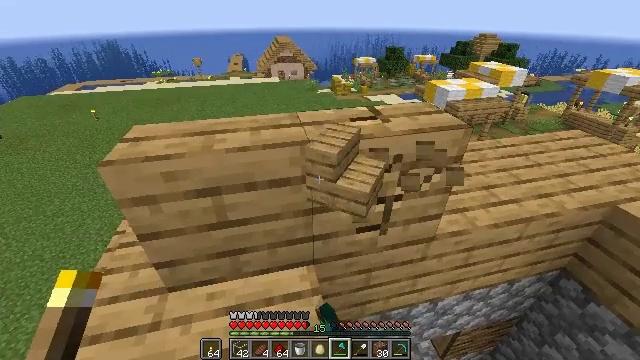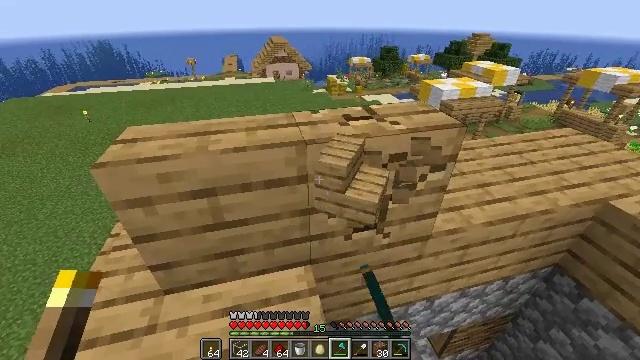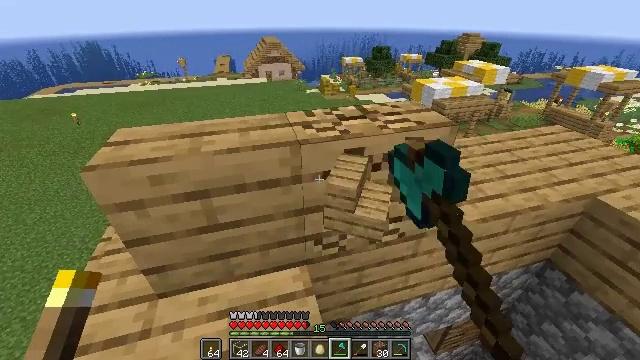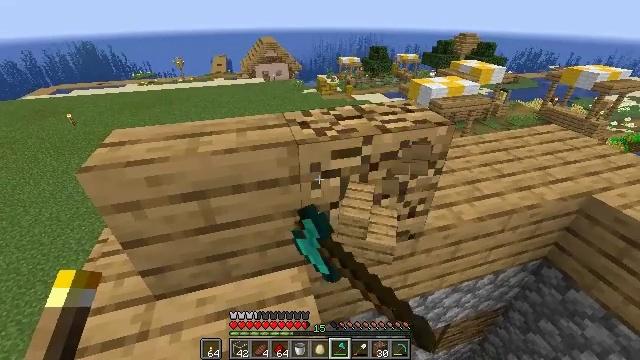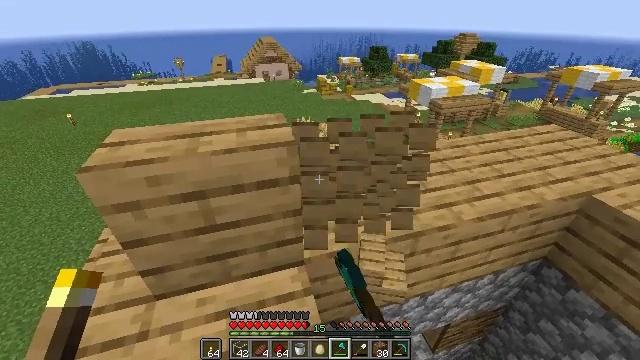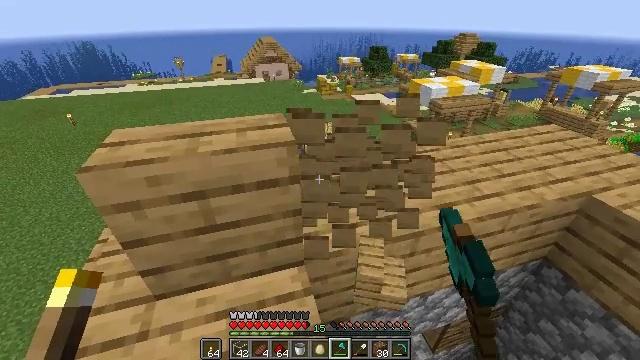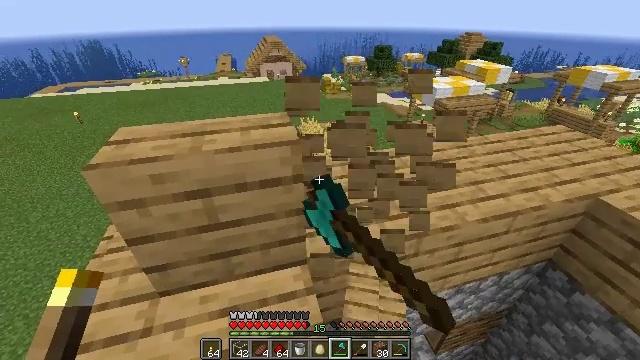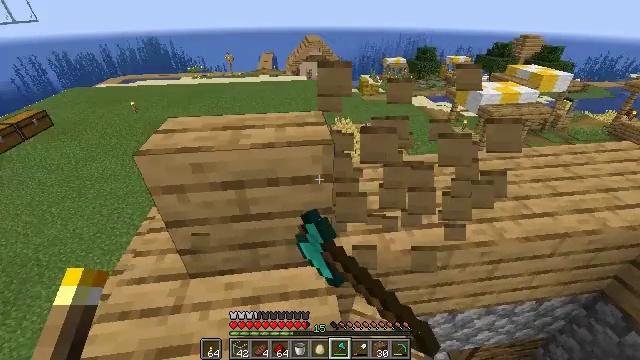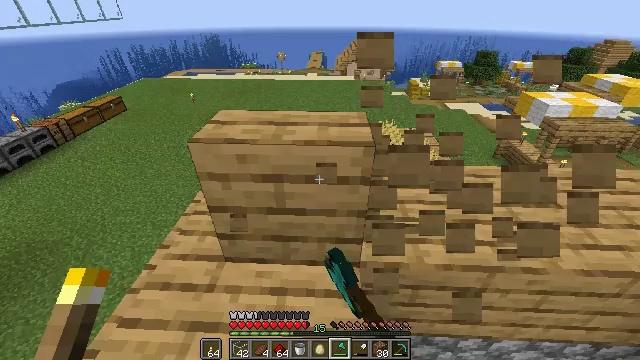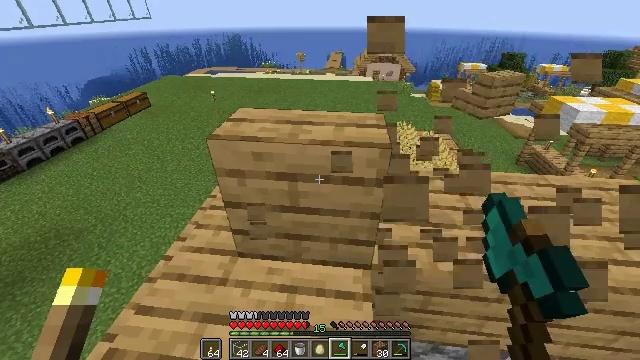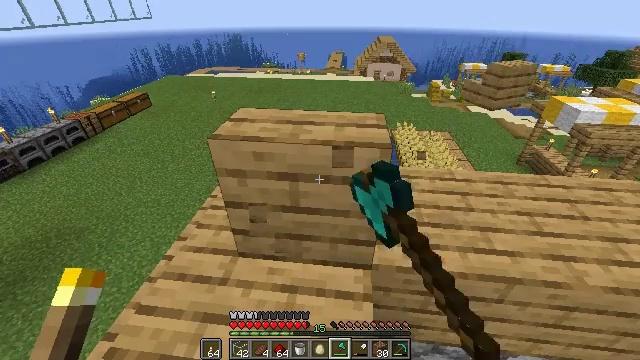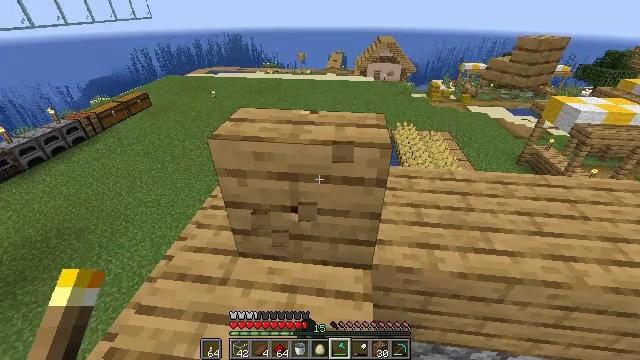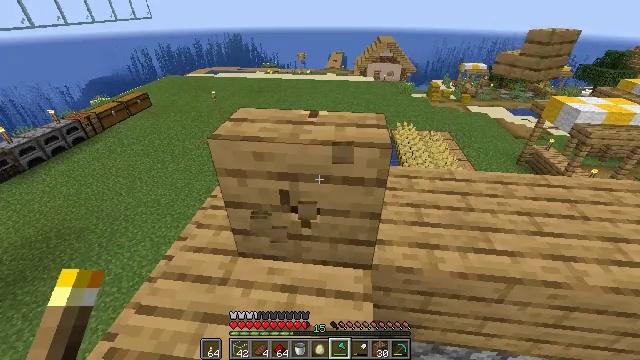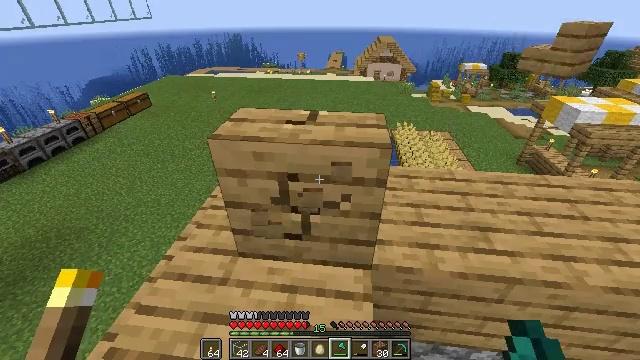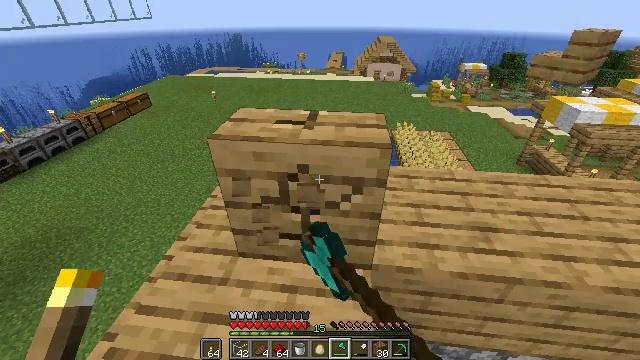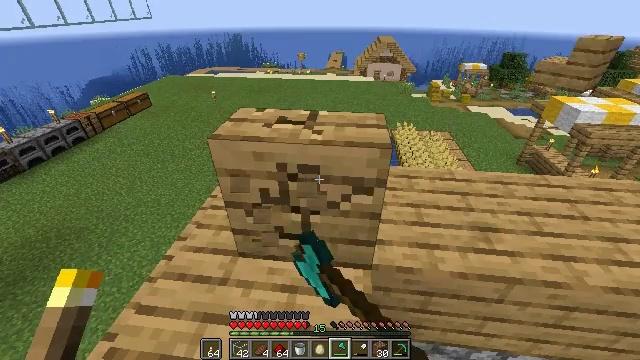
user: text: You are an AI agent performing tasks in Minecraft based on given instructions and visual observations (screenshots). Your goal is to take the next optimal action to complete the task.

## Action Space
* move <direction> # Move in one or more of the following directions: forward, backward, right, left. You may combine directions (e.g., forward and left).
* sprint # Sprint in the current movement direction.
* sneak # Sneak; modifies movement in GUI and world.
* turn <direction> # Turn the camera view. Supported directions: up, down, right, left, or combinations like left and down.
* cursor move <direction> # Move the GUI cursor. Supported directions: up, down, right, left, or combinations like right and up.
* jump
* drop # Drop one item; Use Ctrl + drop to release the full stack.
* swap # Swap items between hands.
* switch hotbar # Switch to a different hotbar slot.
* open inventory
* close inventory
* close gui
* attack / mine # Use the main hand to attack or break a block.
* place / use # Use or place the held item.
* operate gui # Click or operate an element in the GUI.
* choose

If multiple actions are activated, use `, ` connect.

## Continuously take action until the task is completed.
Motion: motion action
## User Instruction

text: Gather some oak stairs for reuse.
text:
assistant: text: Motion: turn right, attack / mine
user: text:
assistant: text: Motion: turn right, attack / mine
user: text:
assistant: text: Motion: attack / mine
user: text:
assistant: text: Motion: attack / mine
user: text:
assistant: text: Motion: attack / mine
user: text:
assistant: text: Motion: attack / mine
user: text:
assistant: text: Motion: turn left, attack / mine
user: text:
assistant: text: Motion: turn left, attack / mine
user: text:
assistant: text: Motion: turn left, attack / mine
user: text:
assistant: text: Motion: attack / mine
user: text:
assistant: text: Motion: attack / mine
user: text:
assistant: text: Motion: attack / mine
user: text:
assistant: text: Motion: attack / mine
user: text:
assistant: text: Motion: attack / mine
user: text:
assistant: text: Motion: attack / mine
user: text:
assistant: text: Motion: attack / mine
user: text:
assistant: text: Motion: attack / mine
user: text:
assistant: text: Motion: attack / mine
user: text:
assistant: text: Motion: attack / mine
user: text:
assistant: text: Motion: attack / mine
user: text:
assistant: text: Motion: attack / mine
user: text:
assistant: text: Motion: turn right, attack / mine
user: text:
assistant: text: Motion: attack / mine